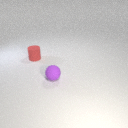
small purple rubber sphere in front of small red rubber cylinder